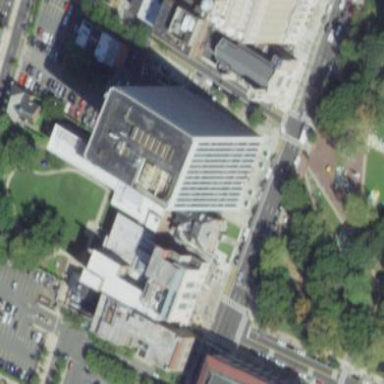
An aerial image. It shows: University building.